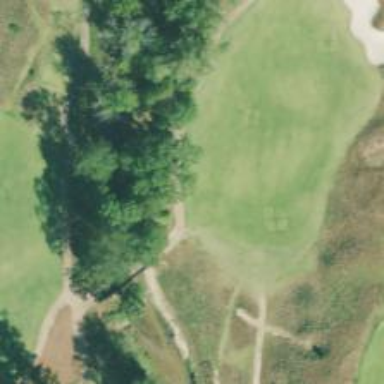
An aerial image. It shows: Service road that includes bridge over golf cart path.